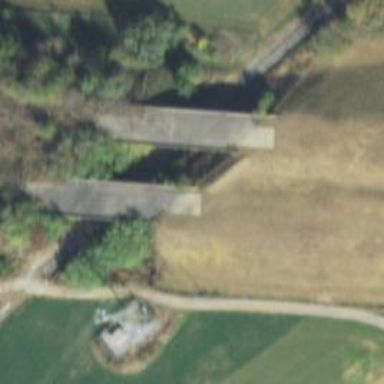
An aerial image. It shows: Service road on bridge.